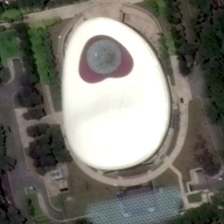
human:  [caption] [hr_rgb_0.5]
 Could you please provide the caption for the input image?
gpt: the center has a wave shaped structure, vivid and spectacular .

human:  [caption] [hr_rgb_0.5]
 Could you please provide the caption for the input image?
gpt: the center is surrounded by dark green trees .

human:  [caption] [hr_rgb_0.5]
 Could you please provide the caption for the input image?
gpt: many green trees are around an almost oval white center building .

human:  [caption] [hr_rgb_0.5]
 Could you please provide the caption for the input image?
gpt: many green trees are around an almost oval white center building .

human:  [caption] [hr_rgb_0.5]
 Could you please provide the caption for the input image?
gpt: the center is surrounded by dark green trees .